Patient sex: F
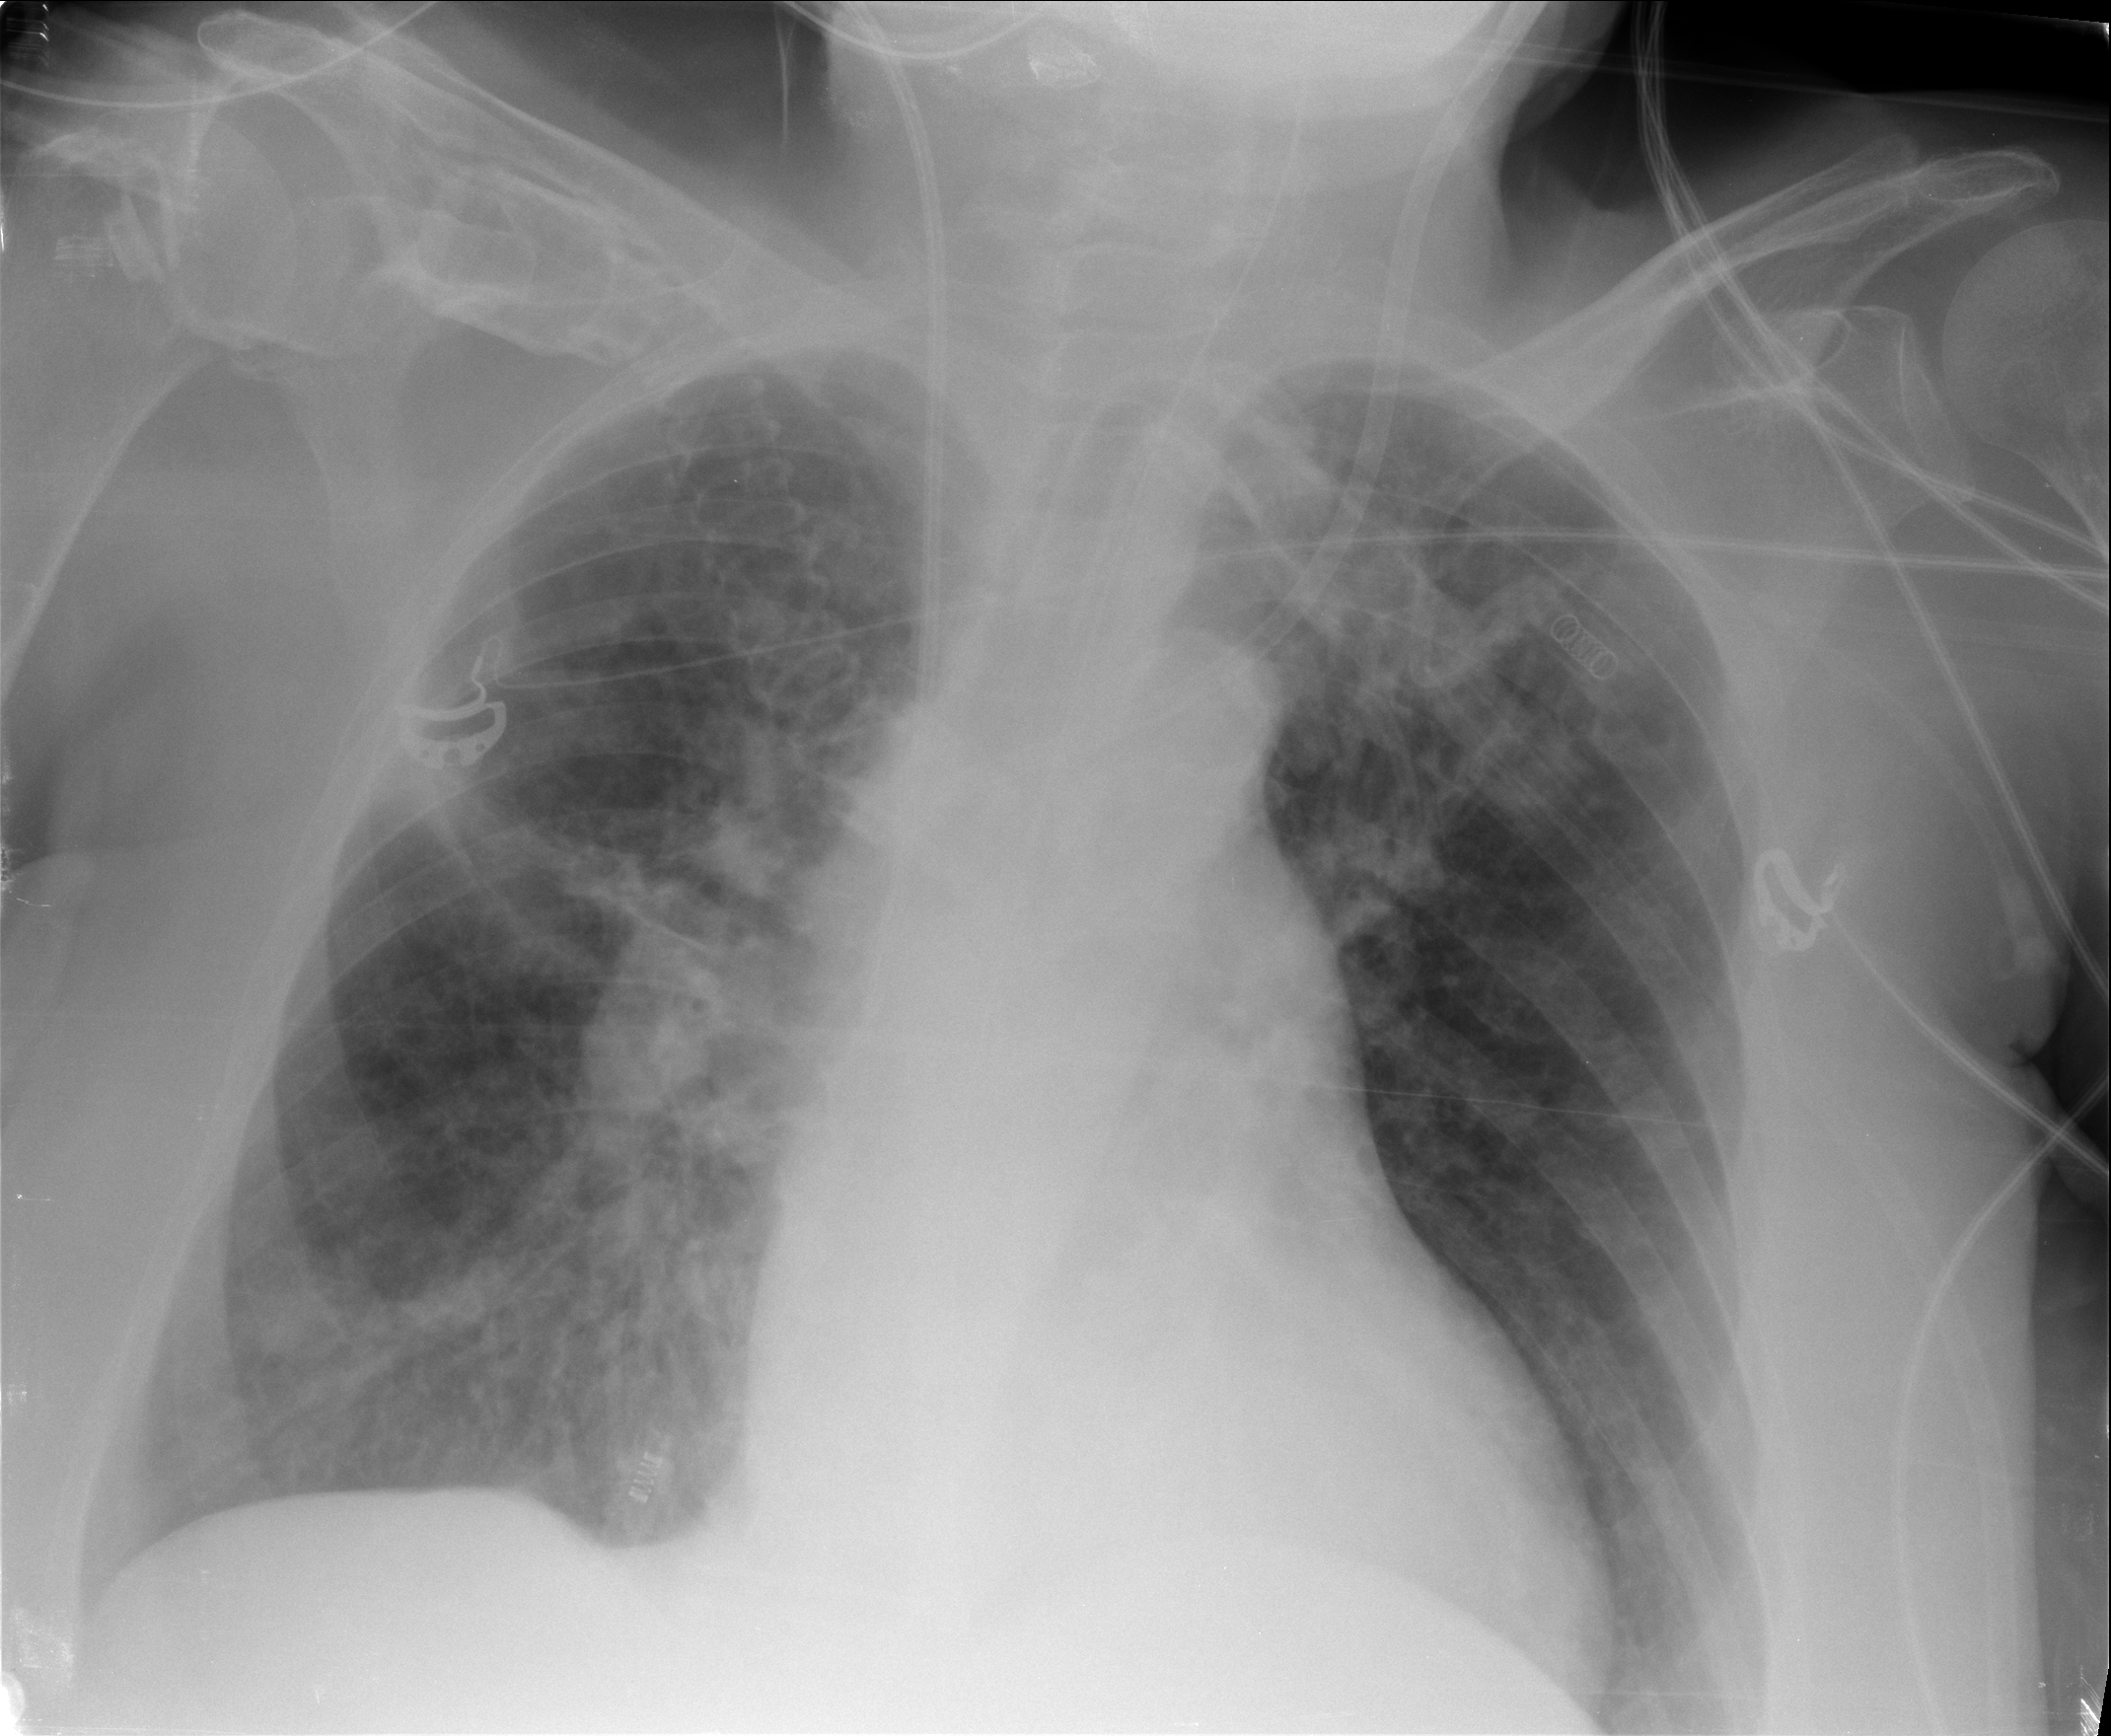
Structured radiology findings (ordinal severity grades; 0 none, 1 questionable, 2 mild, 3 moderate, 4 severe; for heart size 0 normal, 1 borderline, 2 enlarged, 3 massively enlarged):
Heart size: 2
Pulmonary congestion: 0
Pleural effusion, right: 0
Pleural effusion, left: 0
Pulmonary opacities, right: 2
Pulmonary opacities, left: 1
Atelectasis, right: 2
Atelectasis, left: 0